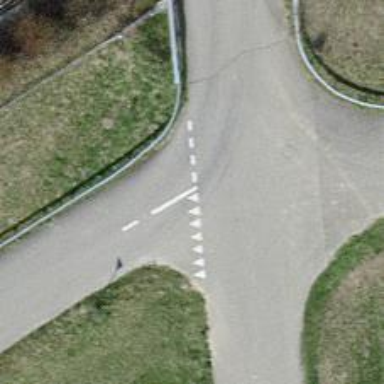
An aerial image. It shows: Well-maintained track road of grade 1.